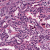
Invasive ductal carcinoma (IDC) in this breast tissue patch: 1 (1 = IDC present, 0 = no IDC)